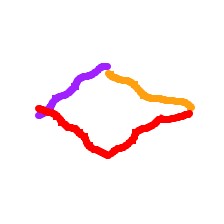
Shape: rhombus